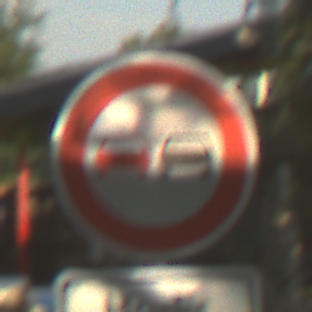
Verkehrszeichen: Ueberholverbot
Zusatzzeichen unten: ZeitangabenMitBeschraenkungAufWochentage2
Umgebung: Outdoor, Suburban
Tageszeit: SunriseSunset
Wetter: Clear
Licht: Natural
Jahreszeit: NotSpecified
Kontrast: HighContrast